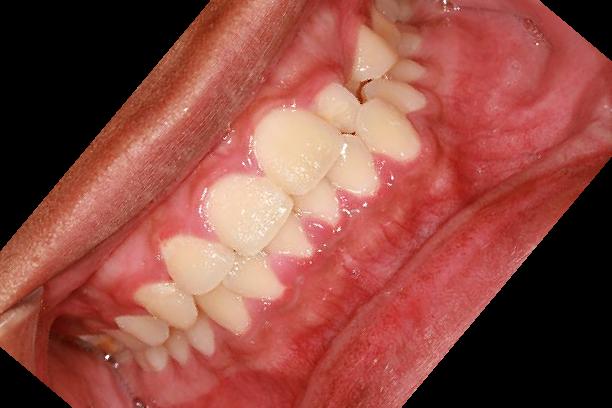
Condition: Gingivitis